Question: I have trouble understanding 'implements' keyword in Java. I believe the below table is correct but I need someone to check.

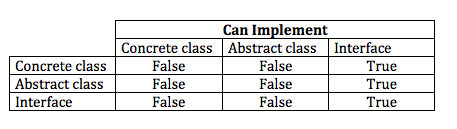
Answer: Concrete class and abstract class can another concrete class or abstract class and can interface.
Interface can only another interface, it cannot any class.
So if you strictly refer to 'implements' keyword, then only concrete classes and abstract classes can implement interfaces. The rest of cells should be 'False'.